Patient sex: M
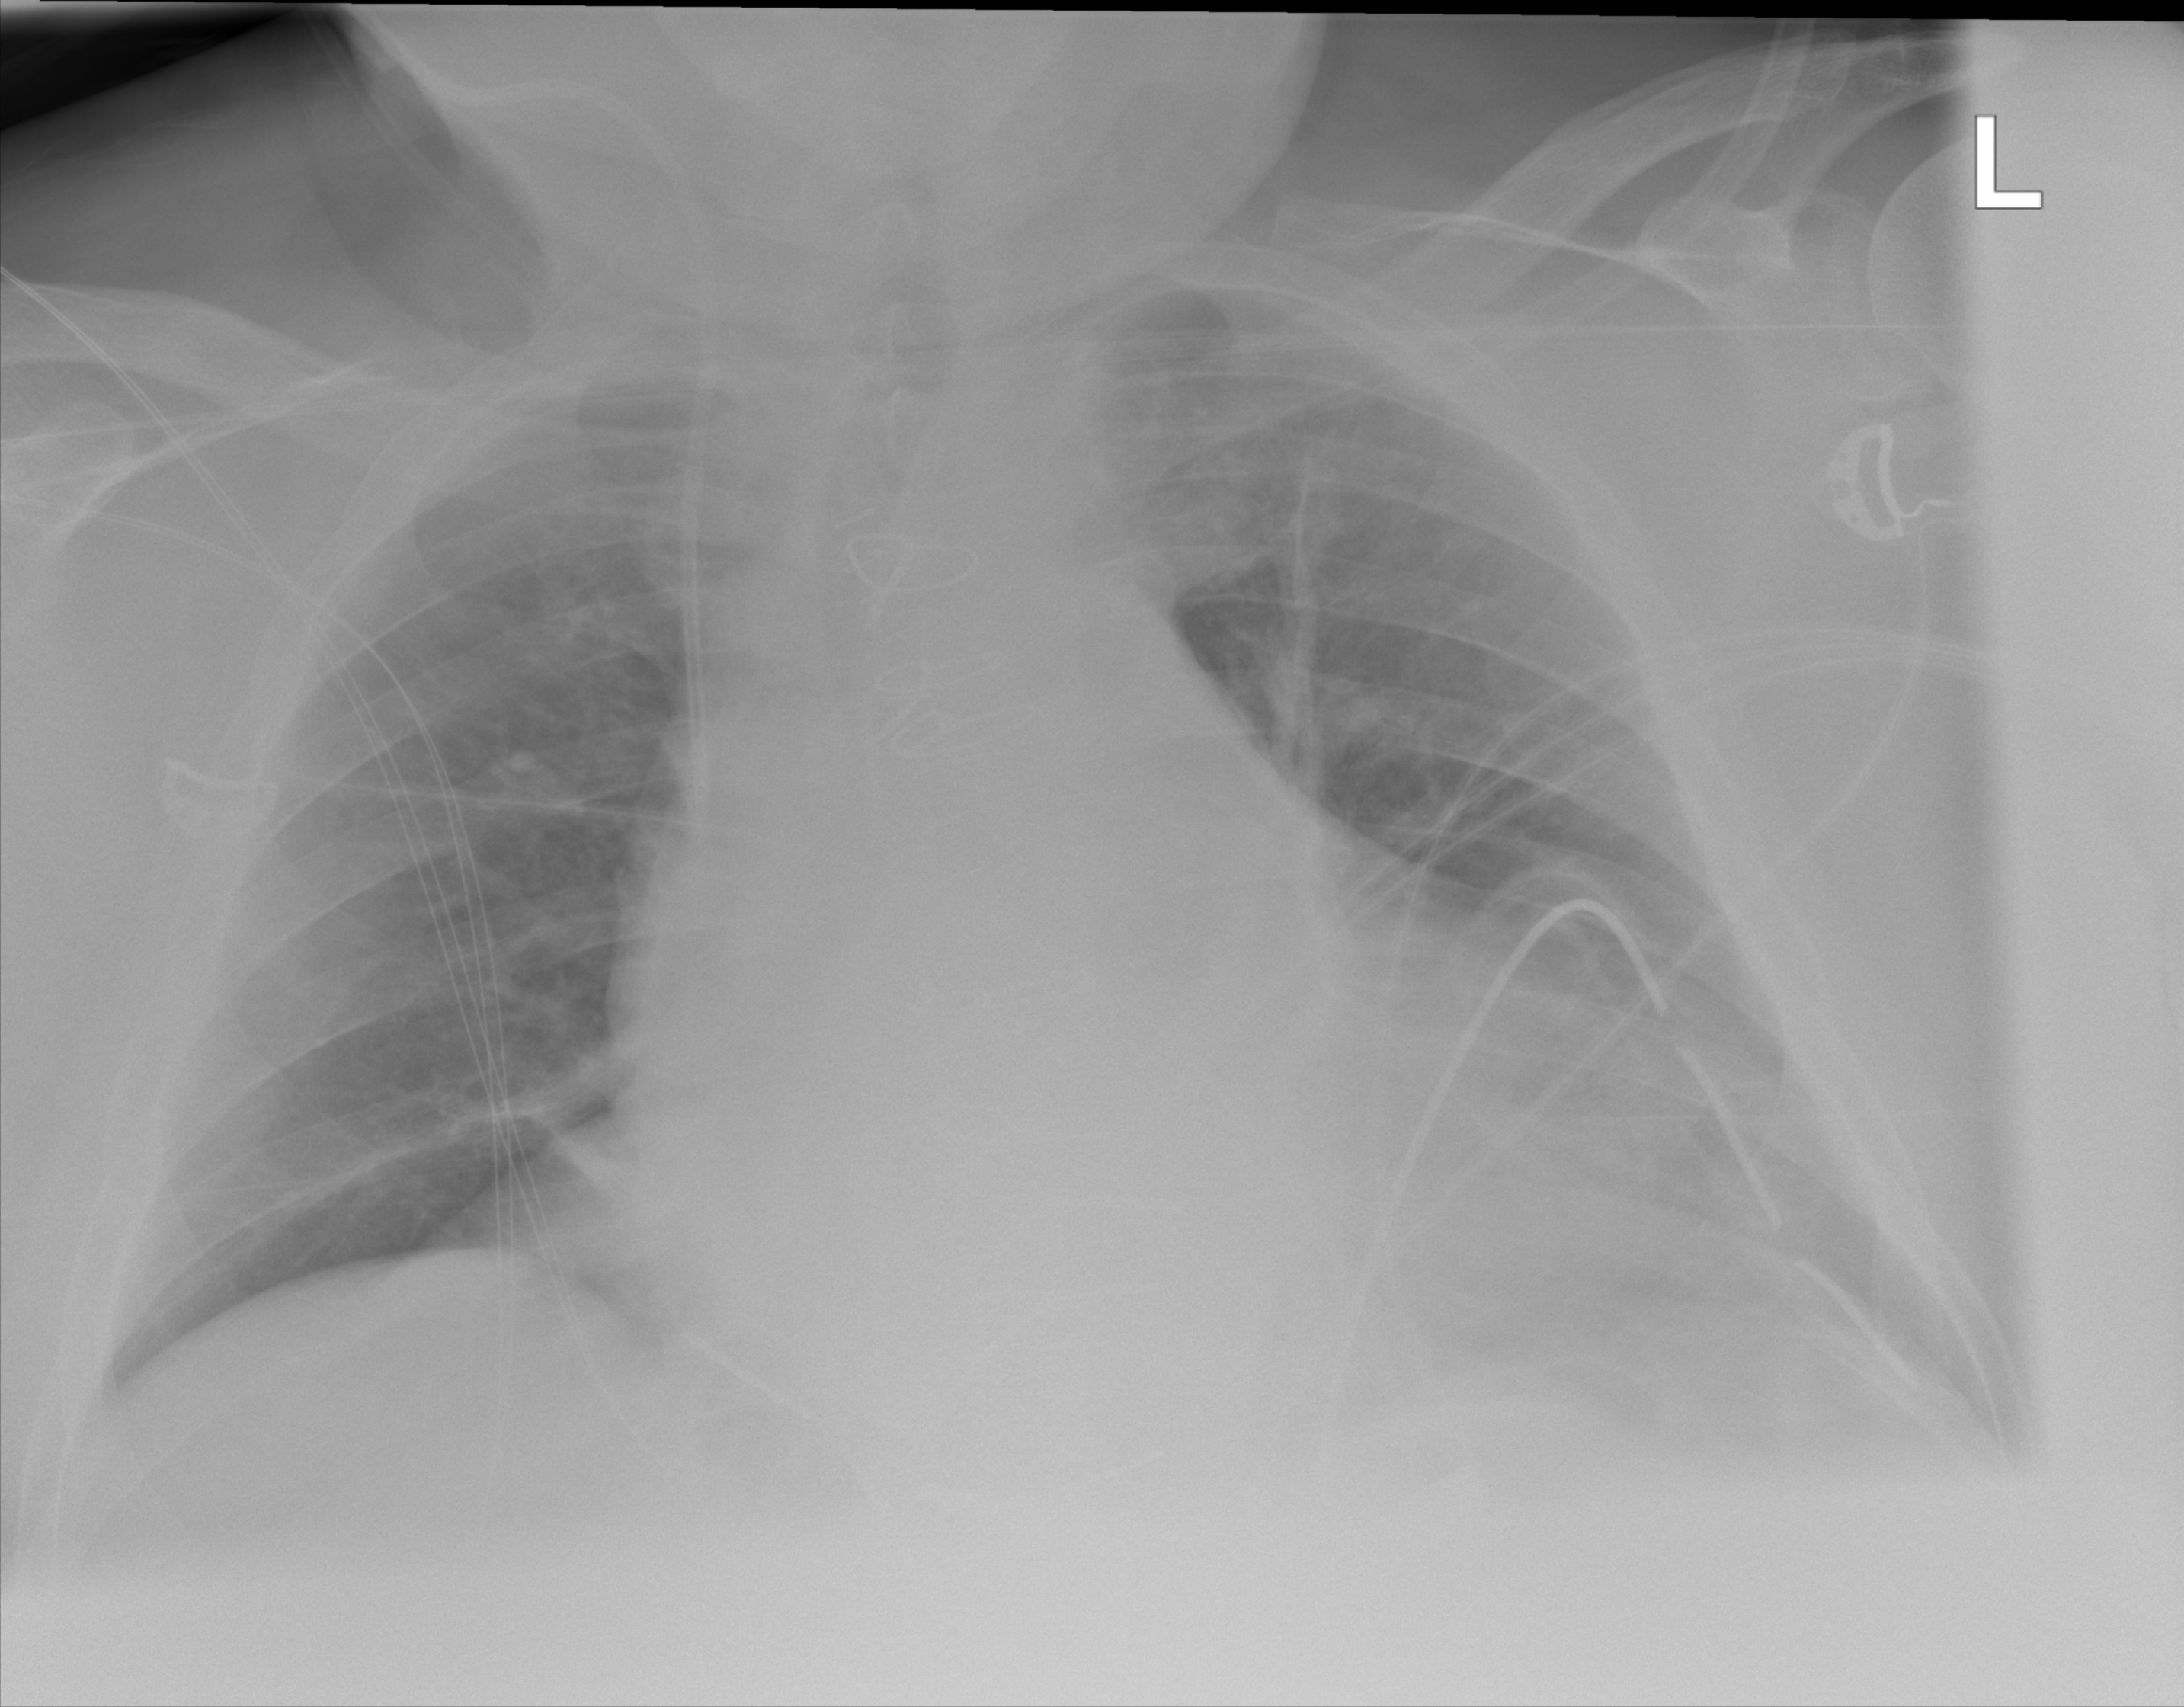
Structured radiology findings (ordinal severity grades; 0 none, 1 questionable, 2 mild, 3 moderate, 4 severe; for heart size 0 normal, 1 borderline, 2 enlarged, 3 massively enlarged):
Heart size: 2
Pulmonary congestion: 2
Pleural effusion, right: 0
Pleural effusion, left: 2
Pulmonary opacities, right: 0
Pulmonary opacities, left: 2
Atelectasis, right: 1
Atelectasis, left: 2